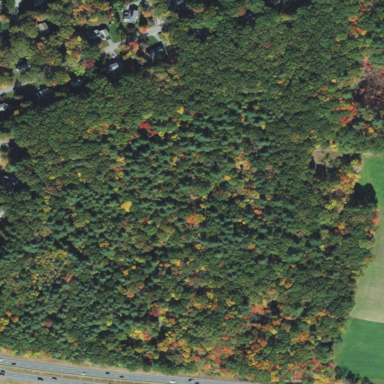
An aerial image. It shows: Mixed woodland with various types of leaves.